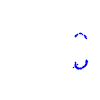
Particle: kaon